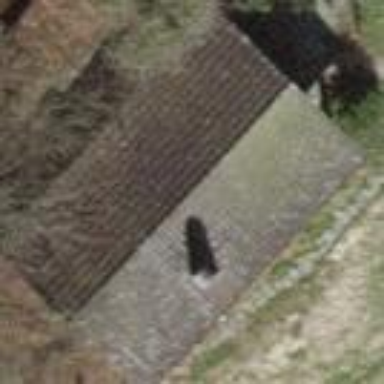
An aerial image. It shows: Building with tiled roof.